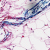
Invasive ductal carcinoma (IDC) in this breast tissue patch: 0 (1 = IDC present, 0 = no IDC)